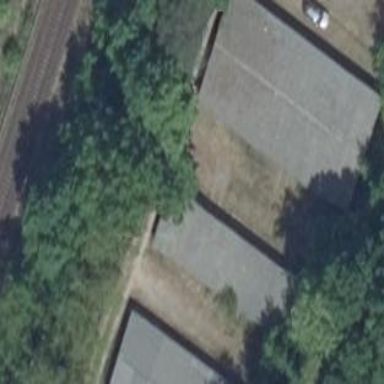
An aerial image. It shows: Group of garages.